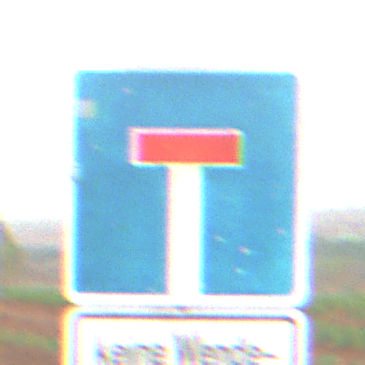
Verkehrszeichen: Sackgasse
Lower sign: HinweisGeaenderteVorfahrtVerkehrsfuehrungVerkehrsregelung3
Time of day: Midday
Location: Outdoor (Nature)
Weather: PartlyCloudy
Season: NotSpecified
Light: Natural